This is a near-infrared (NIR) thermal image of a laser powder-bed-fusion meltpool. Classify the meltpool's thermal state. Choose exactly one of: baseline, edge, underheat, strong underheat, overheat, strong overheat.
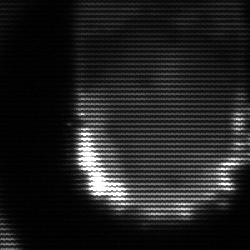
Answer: baseline